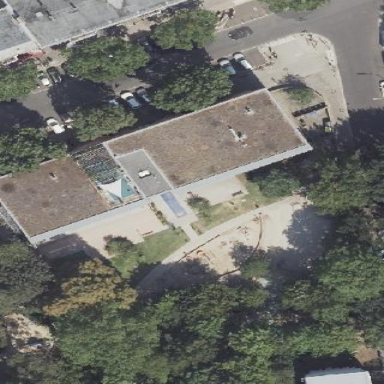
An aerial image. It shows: Building with flat roof.